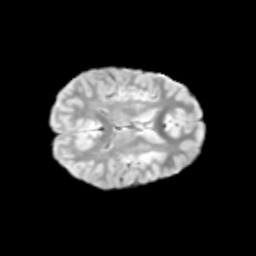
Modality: T2w
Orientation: axial
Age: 10
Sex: male
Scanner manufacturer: siemens
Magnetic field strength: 3 T
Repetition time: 3.8 s
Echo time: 0.07 s